Question: I'm making form where i need to enter the time's for each period like.
1. Start time - End time
2. Start time - End time
3. Start time - End time
Those record's could be saved in listbox as in my example. On another form i have 3 labels
CurrentTime, TimePassed, TimeLeft, and a Timer which ticks in interval 1second. So the time in timepassed ticking up, time left ticking down, and current time show correct time while application is opened.
In final it looks like this

'''
Private Sub cmdAdd_Click()
Call addp
End Sub
Function addp(Optional ByVal t As String)
Dim s As String, e As String
If t = "" Then s = Trim(InputBox("Start time (hh:mm AM/PM):")) Else: s = Trim(Split(t, "-")(0))
If s = "" Or InStr(1, s, " AM") = 0 And InStr(1, s, " PM") = 0 Then Exit Function
If chk(s) = False Then Exit Function
If t = "" Then e = Trim(InputBox(s & "-?" & vbCrLf & "End time:")) Else: e = Trim(Split(t, "-")(1))
If e = "" Or InStr(1, e, " AM") = 0 And InStr(1, e, " PM") = 0 Then Exit Function
If e = s Then Exit Function
If chk(e) = False Then Exit Function
If Format$(Split(s, "-")(0), "hh:mm AM/PM") > Format$(Split(e, "-")(0), "hh:mm AM/PM") Then Exit Function
If lstPeriods.List(0) <> "" Then
If Format$(Split(lstPeriods.List(lstPeriods.ListCount - 1), "-")(1), "hh:mm AM/PM") > Format$(Split(s, "-")(0), "hh:mm AM/PM") Then Exit Function
End If
lstPeriods.AddItem lstPeriods.ListCount + 1 & ". " & s & "-" & e
If frmMain.lblPeriod.Caption = "" Then Call snd(s & "-" & e, lstPeriods.ListCount)
End Function
'''
For check
'''
Function chk(ByVal st As String) As Boolean
st = Replace$(Replace$(st, " AM", ""), " PM", "")
If UBound(Split(st, ":")) <> 1 Then Exit Function
For i = 0 To 1
If IsNumeric(Split(st, ":")(i)) = False Then Exit Function
If Len(Split(st, ":")(i)) <> 2 Then Exit Function
If Split(st, ":")(i) < 0 Then Exit Function
Next
If Split(st, ":")(0) > 12 Then Exit Function
If Split(st, ":")(1) > 59 Then Exit Function
chk = True
End Function
'''
The solution i gave is the only solution which beginner as i I had. And i know it's confusing and very slow. There is no way this can be finished by using trim/split/format because it require for a lot of modification.
Searching for easier solution.
Sp i need to compare the current time on computer with the time person enetered in textbox/listbox how can i do that .
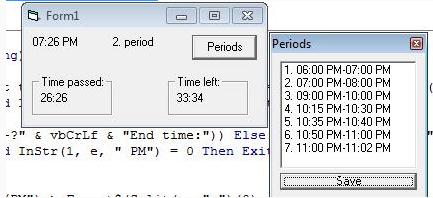
Answer: To Run this code you need to add 5 Controls to the Form1
'''
lblSystemTime = Label Control
lblTimeLeft = Label Control
lblTimePassed = Label Control
lblPeriod = Label Control
tmrSystemTime = Timer Control
Dim Periods()
Private Sub Form_Load()
Periods = Array( _
"06:00 PM-07:00PM", _
"07:01 PM-08:00PM", _
"09:00 PM-10:00PM", _
"1AM-2AM" _
)
End Sub
Private Sub tmrSystemTime_Timer()
lblSystemTime.Caption = FormatDateTime(Now, vbLongTime)
Dim OnPeriod As Integer
OnPeriod = GetPeriod()
If OnPeriod < 0 Then
lblTimeLeft.Caption = vbNullString
lblTimePassed.Caption = vbNullString
lblPeriod.Caption = "Unknown Period"
Else
lblPeriod = CStr(OnPeriod + 1) & ". period"
lblTimeLeft.Caption = "Time Left: " & Format( _
DateAdd("s", _
DateDiff("s", _
CDate(lblSystemTime.Caption), _
CDate(Split(Periods(OnPeriod), "-")(1))), _
CDate("0") _
), _
"nn:ss" _
)
lblTimePassed.Caption = "Time Passed: " & Format( _
DateAdd("s", _
DateDiff("s", _
CDate(Split(Periods(OnPeriod), "-")(1)), _
CDate(lblSystemTime.Caption)), _
CDate("0") _
), _
"nn:ss" _
)
End If
End Sub
Private Function GetPeriod() As Integer
Dim ICount As Integer
For Each Pr In Periods
If CDate(Split(Pr, "-")(0)) <= CDate(lblSystemTime.Caption) And _
CDate(Split(Pr, "-")(1)) >= CDate(lblSystemTime.Caption) Then
GetPeriod = ICount
Exit Function
End If
ICount = ICount + 1
Next
GetPeriod = -1
End Function
'''